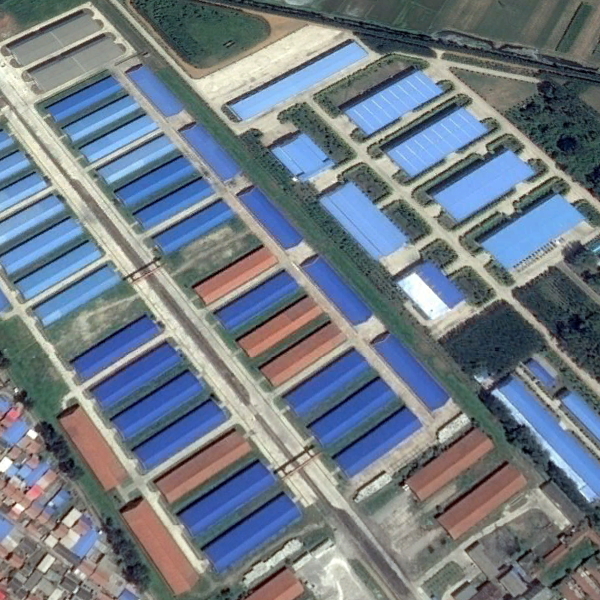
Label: Industrial